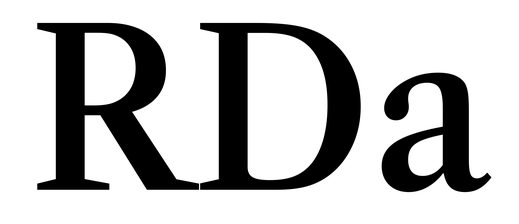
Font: LibreCaslonText_Medium